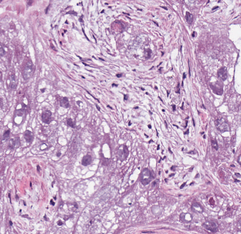
Tumor epithelial tissue: yes
Tumor-associated stroma tissue: yes
Normal tissue: no